Question: I trying to customize my 'UISearchBar' in iOS7/8 and I've met next problem:
the background behind my 'searchDisplayController' is always light grey. This is how it looks like:

And this is my code of some search bar customization:
'''
self.searchDisplayController.searchResultsTableView.backgroundColor = UIColorFromRGB(0x171717);
self.searchDisplayController.searchContentsController.view.backgroundColor = UIColorFromRGB(0x171717);
self.searchDisplayController.searchResultsTableView.separatorStyle = UITableViewCellSeparatorStyleNone;
self.searchDisplayController.searchResultsTableView.tableFooterView = [[UIView alloc] initWithFrame:CGRectZero];
'''
Is there any way to fix it? Thanks.
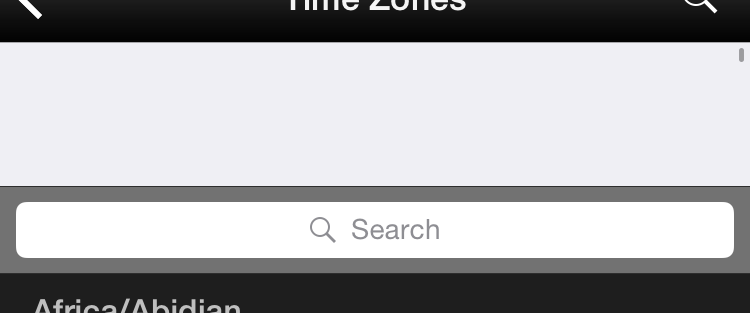
Answer: As it turned out this gray/white background is part of 'refreshControl'. So all what you have to do is init it and set the needed background color:
'''
self.refreshControl = [[UIRefreshControl alloc] init];
self.refreshControl.backgroundColor = UIColorFromRGB(0x232323);
'''